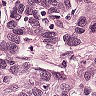
Metastatic tissue present: yes